Question: I'm currently building an app where I parse some data to a 'UITableView'. I am using a custom 'UITableViewCell' class.
I want to add an 'UIImage' before and on top of the 'UITableView', just like the 'UIImage' down below. My question is if I should go a head and make a custom 'UITableView' header view containing the 'UIImage'? Or if I should put the 'UITableView' and the 'UIImageView' inside a 'UIScrollView'?
And how can I do that?
When I scroll in the 'UITableView' I want the 'UIImage' on top to disappear, just like if it was a row in the Table View.
### Image (John Mayer on Tour app:

I would really appreciate some solutions!
Thanks.
Here's the complete .m-code:
'''
#import "DEMOSecondViewController.h"
#import "DEMONavigationController.h"
#import "PostsObject.h"
#import "RNBlurModalView.h"
#import "AFNetworking.h"
#import "PostsNextView.h"
#import "KIImagePager.h"
#import "TableHeaderView.h"
#import "DEMOMenuViewController.h"
#import "UIViewController+REFrostedViewController.h"
@interface DEMOSecondViewController () <KIImagePagerDelegate, KIImagePagerDataSource>
{
IBOutlet KIImagePager *_imagePager;
}
@end
@implementation DEMOSecondViewController
@synthesize tableView = _tableView, activityIndicatorView = _activityIndicatorView;
@synthesize fontForCellText;
@synthesize btnFaceBook, btnTwitter, btnTwitter2;
@synthesize strURLToLoad;
@synthesize movies;
- (IBAction)showButtonMenu {
[self.frostedViewController presentMenuViewController];
}
- (void)refresh:(UIRefreshControl *)refreshControl {
[refreshControl endRefreshing];
}
- (void)viewDidLoad
{
[super viewDidLoad];
// Do any additional setup after loading the view, typically from a nib.
UIRefreshControl *refreshControl = [[UIRefreshControl alloc] init];
[refreshControl setTintColor:[UIColor greenColor]];
[refreshControl addTarget:self action:@selector(refresh:) forControlEvents:UIControlEventValueChanged];
[self.tableView addSubview:refreshControl];
strURLToLoad = [[NSMutableString alloc] init];
[btnFaceBook setTitle:@"link-1" forState:UIControlStateDisabled];
[btnTwitter setTitle:@"link-2" forState:UIControlStateDisabled];
[btnTwitter2 setTitle:@"link-3" forState:UIControlStateDisabled];
[btnFaceBook setBackgroundImage:[UIImage imageNamed:@"tab_selected.png"] forState:UIControlStateNormal];
[btnFaceBook setBackgroundImage:[UIImage imageNamed:@"tab_unselected.png"] forState:UIControlStateSelected];
[btnTwitter setBackgroundImage:[UIImage imageNamed:@"tab_selected.png"] forState:UIControlStateNormal];
[btnTwitter setBackgroundImage:[UIImage imageNamed:@"tab_unselected.png"] forState:UIControlStateSelected];
[btnTwitter2 setBackgroundImage:[UIImage imageNamed:@"tab_selected.png"] forState:UIControlStateNormal];
[btnTwitter2 setBackgroundImage:[UIImage imageNamed:@"tab_unselected.png"] forState:UIControlStateSelected];
NSArray *nib = [[NSBundle mainBundle] loadNibNamed:@"PostsObject" owner:self options:nil];
PostsObject *cell = [nib objectAtIndex:0];
fontForCellText = cell.title.font;
cellTextWidth = cell.title.frame.size.width;
cellHeightExceptText = cell.frame.size.height - cell.title.frame.size.height;
[self.navigationController setNavigationBarHidden:YES];
self.tableView.separatorColor = [UIColor clearColor];
// Setting Up Activity Indicator View
self.activityIndicatorView = [[UIActivityIndicatorView alloc] initWithActivityIndicatorStyle:UIActivityIndicatorViewStyleWhiteLarge];
self.activityIndicatorView.color = [UIColor greenColor];
self.activityIndicatorView.hidesWhenStopped = YES;
self.activityIndicatorView.center = self.view.center;
[self.view addSubview:self.activityIndicatorView];
[self.activityIndicatorView startAnimating];
self.tableView.separatorColor = [UIColor clearColor];
// Initializing Data Source
movies = [[NSMutableArray alloc] init];
[self btnFromTabBarClicked:btnFaceBook];
}
-(UIStatusBarStyle)preferredStatusBarStyle{
return UIStatusBarStyleLightContent;
}
- (void)loadJSONFromCurrentURL
{
[self.activityIndicatorView startAnimating];
NSURLRequest *request = [[NSURLRequest alloc] initWithURL:[NSURL URLWithString:strURLToLoad]];
AFJSONRequestOperation *operation = [AFJSONRequestOperation JSONRequestOperationWithRequest:request success:^(NSURLRequest *request, NSHTTPURLResponse *response, id JSON) {
[movies setArray:JSON];
[self.activityIndicatorView stopAnimating];
[self.tableView reloadData];
} failure:^(NSURLRequest *request, NSHTTPURLResponse *response, NSError *error, id JSON) {
NSLog(@"Request Failed with Error: %@, %@", error, error.userInfo);
}];
[operation start];
}
- (IBAction)btnFromTabBarClicked:(UIButton *)sender
{
//Unselect all 3 buttons
btnFaceBook.selected = btnTwitter.selected = btnTwitter2.selected = NO;
//Select the button that was clicked
sender.selected = YES;
//Set the string of an NSMutableString property called strURLToLoad with the URL
//The URL is pre stored in the text of the UIButton in the Disabled text.
[strURLToLoad setString:[sender titleForState:UIControlStateDisabled]];
//Load the URL
[self loadJSONFromCurrentURL];
}
// How can I set an if-statement here? If the section is 0, return only 1 row, otherwise, the if (movies) function...
- (NSInteger)tableView:(UITableView *)tableView numberOfRowsInSection:(NSInteger)section {
if (movies && movies.count) {
return movies.count;
} else {
return 0;
}
}
- (NSInteger)numberOfSectionsInTableView:(UITableView *)tableView {
return 2;
}
- (UITableViewCell *)tableView:(UITableView *)tableView cellForRowAtIndexPath:(NSIndexPath *)indexPath {
if (indexPath.section == 0) {
static NSString *Identifier1 = @"TableHeaderView";
// cell type 1
TableHeaderView *cell = [tableView dequeueReusableCellWithIdentifier:Identifier1];
if (cell == nil) {
NSArray *nib= [[NSBundle mainBundle] loadNibNamed:@"TableHeaderView" owner:self options:nil];
cell = (TableHeaderView *)[nib objectAtIndex:0];
}
//set the image on the cell
return cell;
} else {
static NSString *Identifier2 = @"PostsObject";
// cell type 2
PostsObject *cell = [tableView dequeueReusableCellWithIdentifier:Identifier2];
if (cell == nil) {
NSArray *nib= [[NSBundle mainBundle] loadNibNamed:@"PostsObject" owner:self options:nil];
cell = (PostsObject *)[nib objectAtIndex:0];
}
NSDictionary *movie = [self.movies objectAtIndex:indexPath.row];
NSString *strText = [movie objectForKey:[self getTextKey]];
CGRect rect = cell.title.frame;
rect.size.height = [self getHeightForText:strText];
cell.title.frame = rect;
cell.title.text = strText;
cell.arrow.center = CGPointMake(cell.arrow.frame.origin.x, rect.origin.y + rect.size.height/2);
cell.published.text = [movie objectForKey:[self getPostedTime]];
cell.twitterName.text = [movie objectForKey:[self getTwitterName]];
return cell;
}
}
- (void)tableView:(UITableView *)tableView didSelectRowAtIndexPath:(NSIndexPath *)indexPath {
[tableView deselectRowAtIndexPath:indexPath animated:YES];
NSDictionary *selectedMovie = self.movies[indexPath.row];
PostsNextView *nextVC = [[PostsNextView alloc] initWithDictionary:movies];
[self.navigationController pushViewController:nextVC animated:YES];
}
- (CGFloat)tableView:(UITableView *)tableView heightForRowAtIndexPath:(NSIndexPath *)indexPath
{
NSDictionary *movie = [self.movies objectAtIndex:indexPath.row];
NSString *strText = [movie objectForKey:[self getTextKey]];
CGFloat cellHeight = cellHeightExceptText + [self getHeightForText:strText];
return cellHeight;
}
- (NSString *)getTextKey
{
return btnTwitter.selected?@"tweet":@"message";
}
- (NSString *)getPostedTime
{
return btnTwitter.selected?@"posted":@"published";
}
- (NSString *)getTwitterName
{
return btnTwitter2.selected?@"user":@"celebname";
}
- (CGFloat)getHeightForText:(NSString *)strText
{
CGSize constraintSize = CGSizeMake(cellTextWidth, MAXFLOAT);
CGSize labelSize = [strText sizeWithFont:fontForCellText constrainedToSize:constraintSize lineBreakMode:NSLineBreakByWordWrapping];
NSLog(@"labelSize.height = %f",labelSize.height);
return labelSize.height;
}
@end
'''
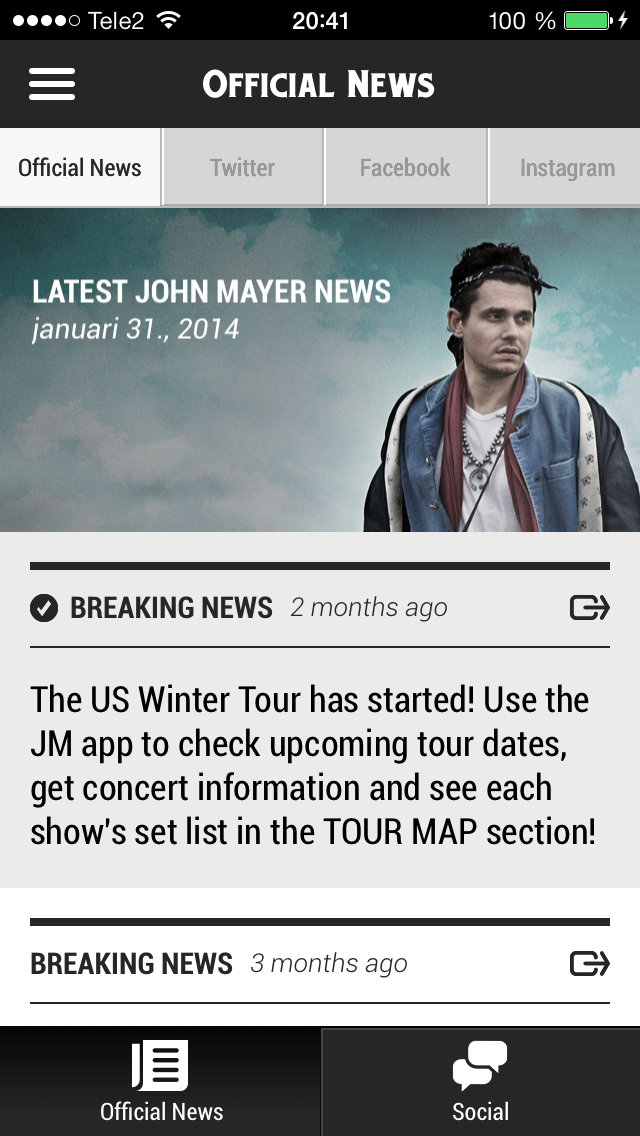
Answer: You answered your own question when you say
> I want the Image on top to disappear, just like if it was a row in the
Table View
The image should just be a row in your tableview.
Best is probably to set different section, the image would be in section #0, rest in section #1.
You are going to create different type of cells, one you already have for the breaking news, another one for the image.
'''
- (UITableViewCell *)tableView:(UITableView *)tableView cellForRowAtIndexPath:(NSIndexPath *)indexPath {
if (indexPath.section == 0) {
static NSString *Identifier1 = @"CellType1";
// cell type 1
CellType1 *cell = [tableView dequeueReusableCellWithIdentifier:Identifier1];
if (cell == nil) {
NSArray *nib= [[NSBundle mainBundle] loadNibNamed:@"CellType1" owner:self options:nil];
cell = (CellType1 *)[nib objectAtIndex:0];
}
//set the image on the cell
return cell;
} else {
static NSString *Identifier1 = @"CellType2";
// cell type 2
CellType2 *cell = [tableView dequeueReusableCellWithIdentifier:Identifier2];
if (cell == nil) {
NSArray *nib= [[NSBundle mainBundle] loadNibNamed:@"CellType2" owner:self options:nil];
cell = (CellType2 *)[nib objectAtIndex:0];
}
// set cell with breaking news stuff
return cell;
}
}
'''
Make sure to have number of sections set
'''
- (NSInteger)numberOfSectionsInTableView:(UITableView *)tableView {
return 2;
}
'''
Also make sure to use different cell identifiers for each cell type
And to get only one row in the first section, make sure to set that accordingly
'''
- (NSInteger)tableView:(UITableView *)tableView numberOfRowsInSection:(NSInteger)section {
if (section==0) {
return 1;
} else {
return BREAKING_NEWS_COUNT;
}
}
'''